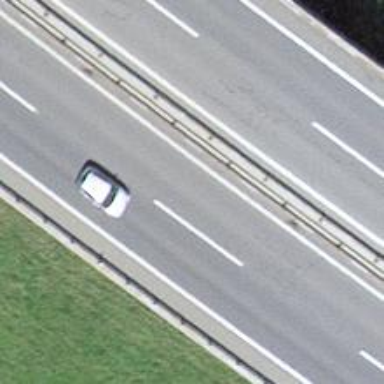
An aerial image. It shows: Viaduct bridge on motorway.